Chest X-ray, PA view. Patient: 57 years old, sex F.
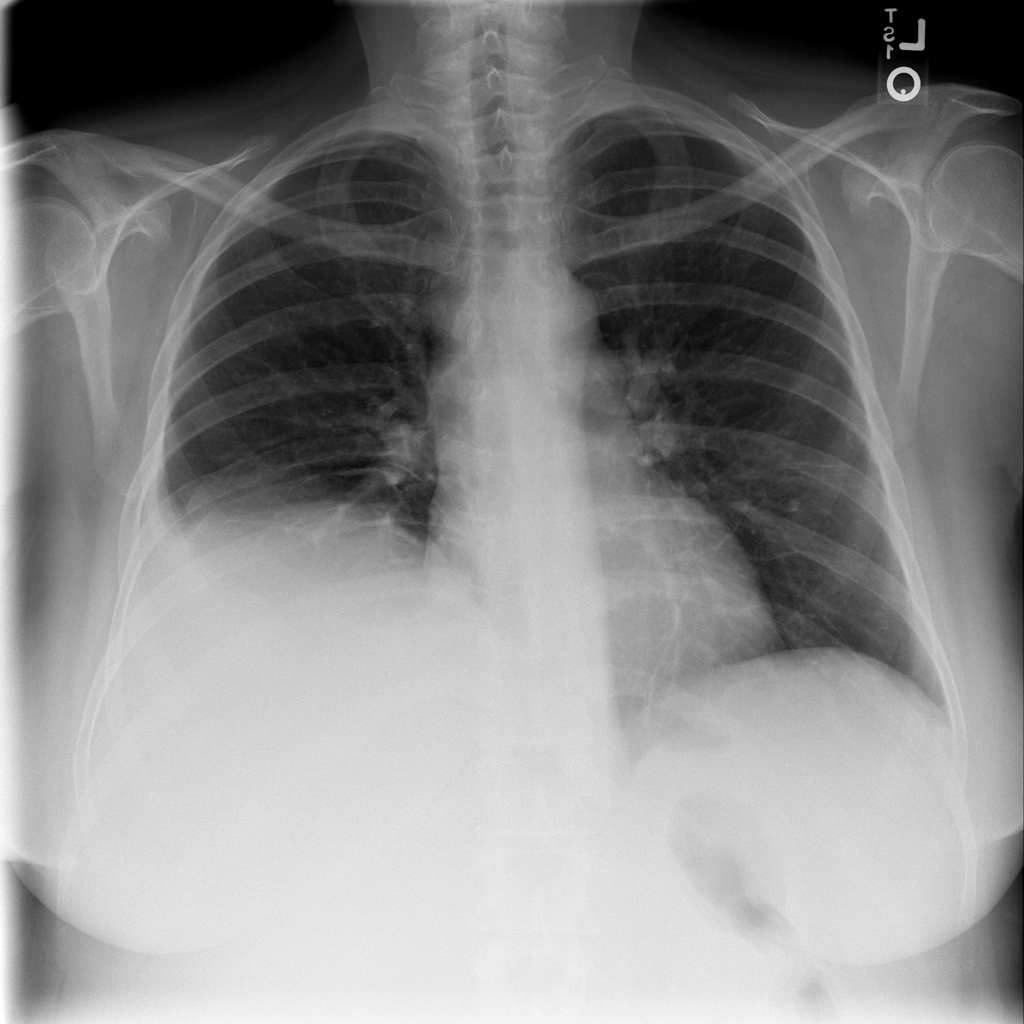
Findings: Effusion, Nodule